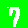
Digit: 7